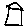
Label: house